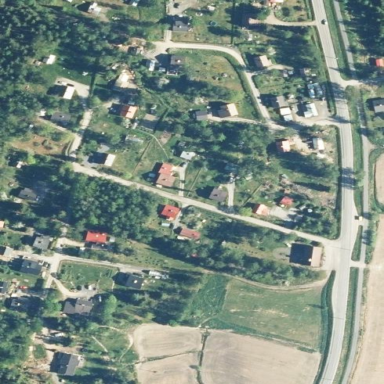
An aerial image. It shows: Residential area in rural setting.